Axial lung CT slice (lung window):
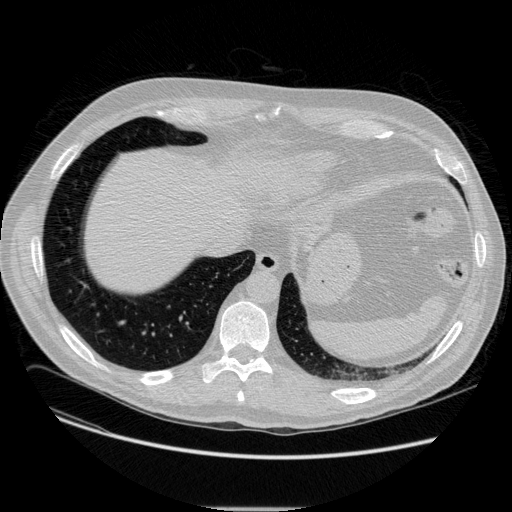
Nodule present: no